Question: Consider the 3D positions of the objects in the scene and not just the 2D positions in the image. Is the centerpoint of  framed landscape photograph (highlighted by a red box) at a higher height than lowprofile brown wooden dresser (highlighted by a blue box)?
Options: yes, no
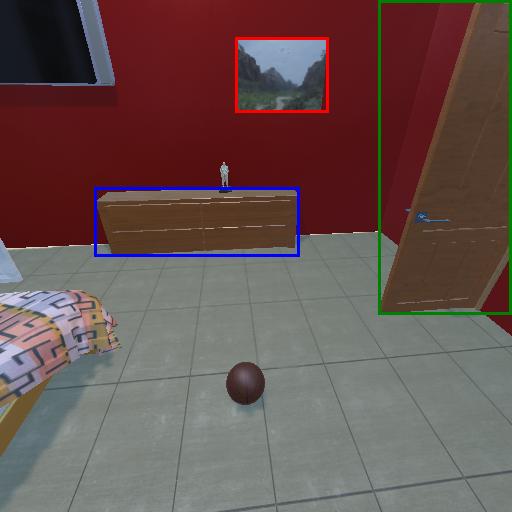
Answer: yes